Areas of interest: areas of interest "Scientific Research Institution"
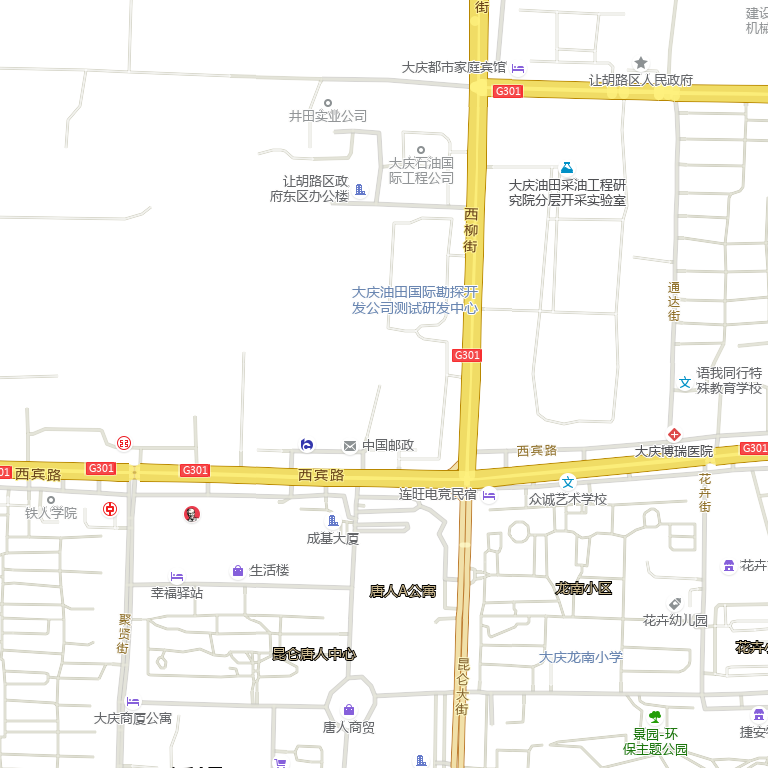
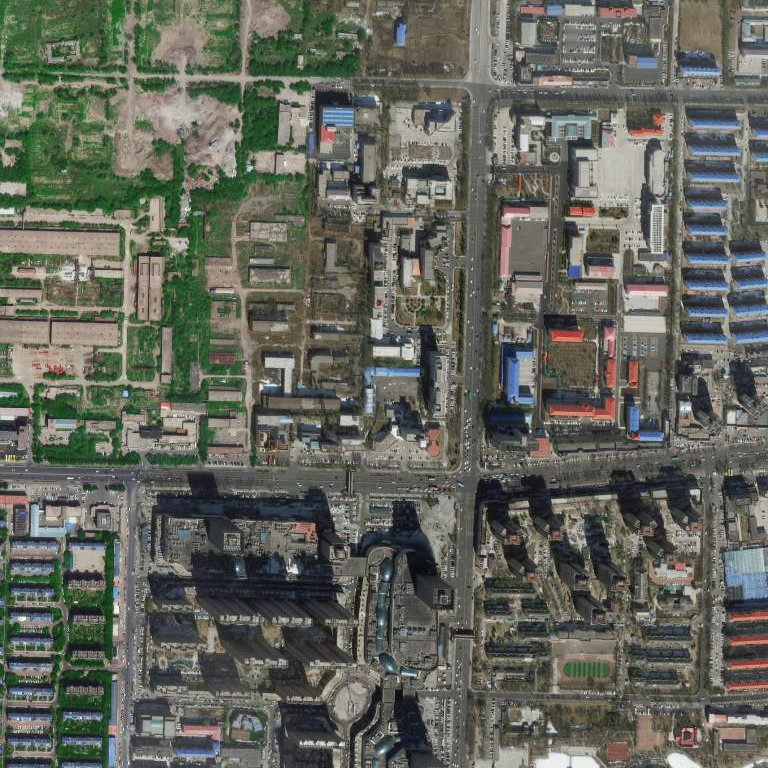